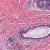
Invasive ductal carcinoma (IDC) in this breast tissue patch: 0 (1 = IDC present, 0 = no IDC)